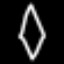
Label: diamond